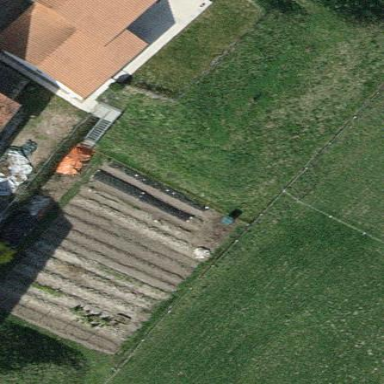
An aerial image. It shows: Garden area designed specifically for growing vegetables.